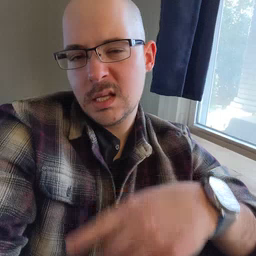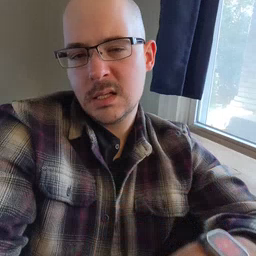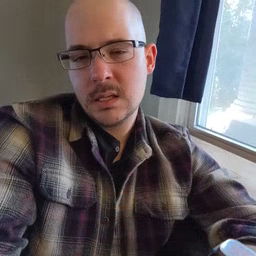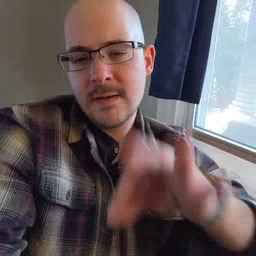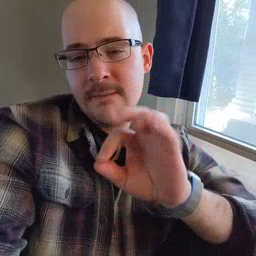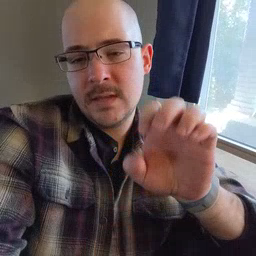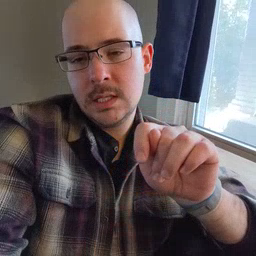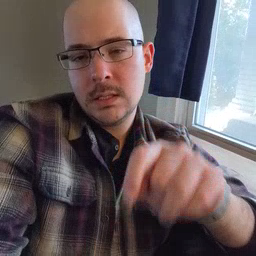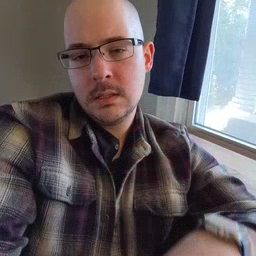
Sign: feet